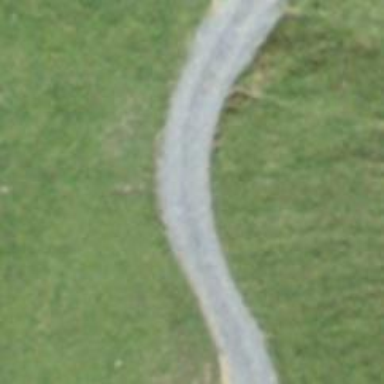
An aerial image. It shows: Well-maintained track road with grade 1 tracktype.